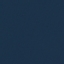
Land use / land cover: SeaLake